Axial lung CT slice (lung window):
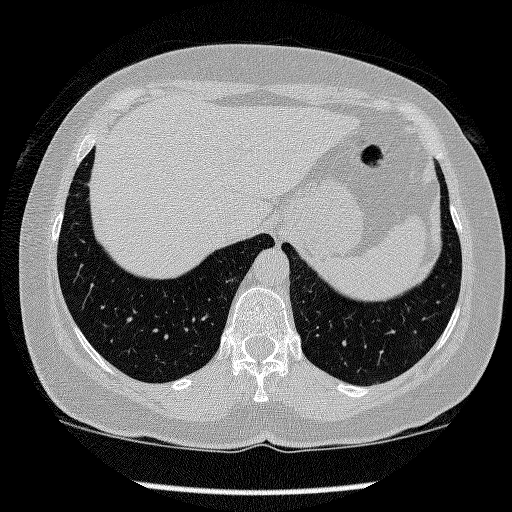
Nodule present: no